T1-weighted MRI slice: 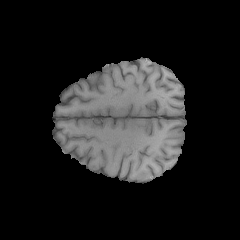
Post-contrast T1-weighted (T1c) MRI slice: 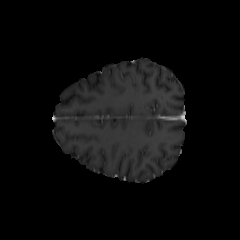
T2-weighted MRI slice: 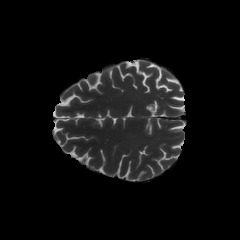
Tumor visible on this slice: no